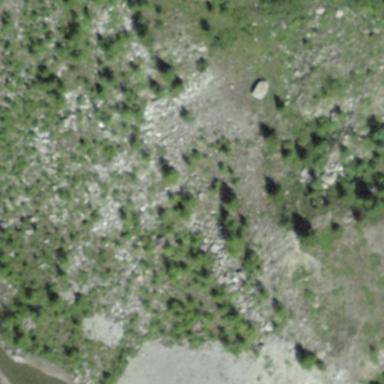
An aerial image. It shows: Natural scree.